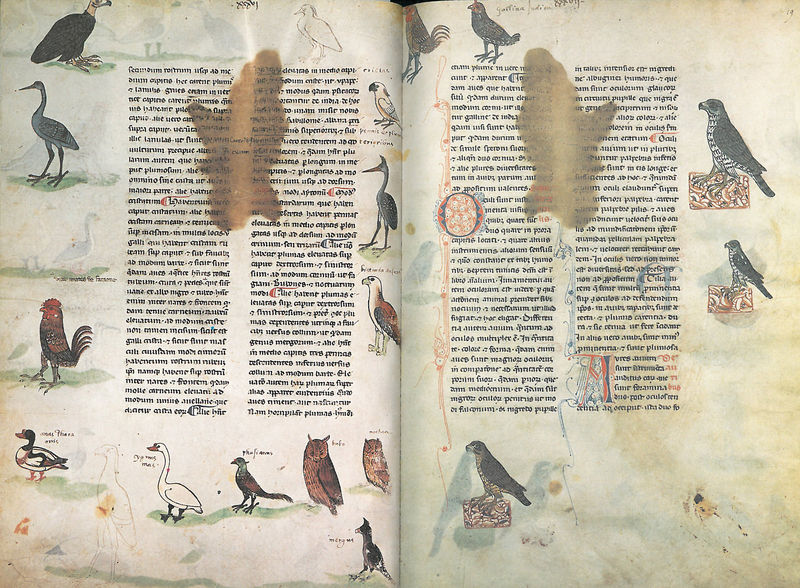
Titel: Falkenbuch Friedrichs des II.; De arte venandi cum avibus
Institution: Rom, Biblioteca Vaticana
Schlagwörter: vögel, schrift, ente, gans, buch, illustration, text, huhn, eule